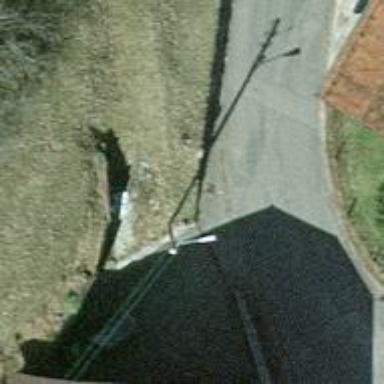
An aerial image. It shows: Minor power line.